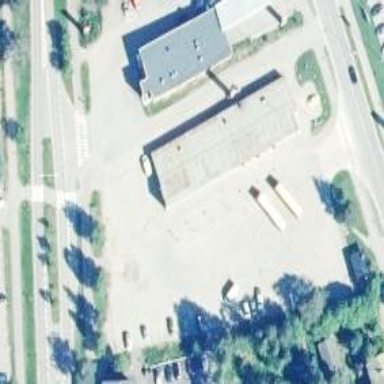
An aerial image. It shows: Bus station.